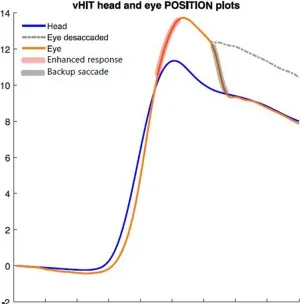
Time series plots of eye velocity and corresponding eye position during a single rightward head impulse to show how the backup saccade corrects for the gaze position error. In (B), head and eye position during the impulse are plotted. The dashed line shows eye position without backup saccade.
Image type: chart (chart)